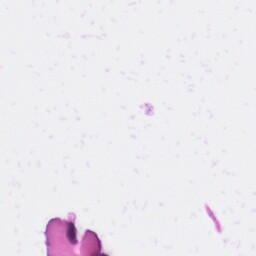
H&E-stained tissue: Skin